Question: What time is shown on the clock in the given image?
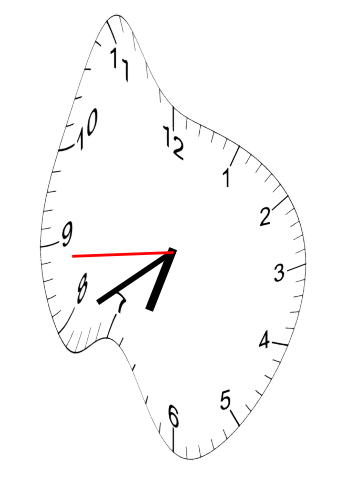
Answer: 06:39:44